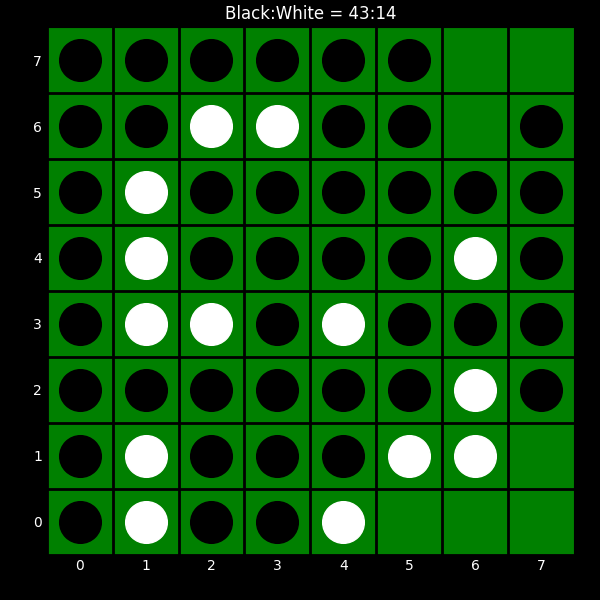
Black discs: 43
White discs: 14